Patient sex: F
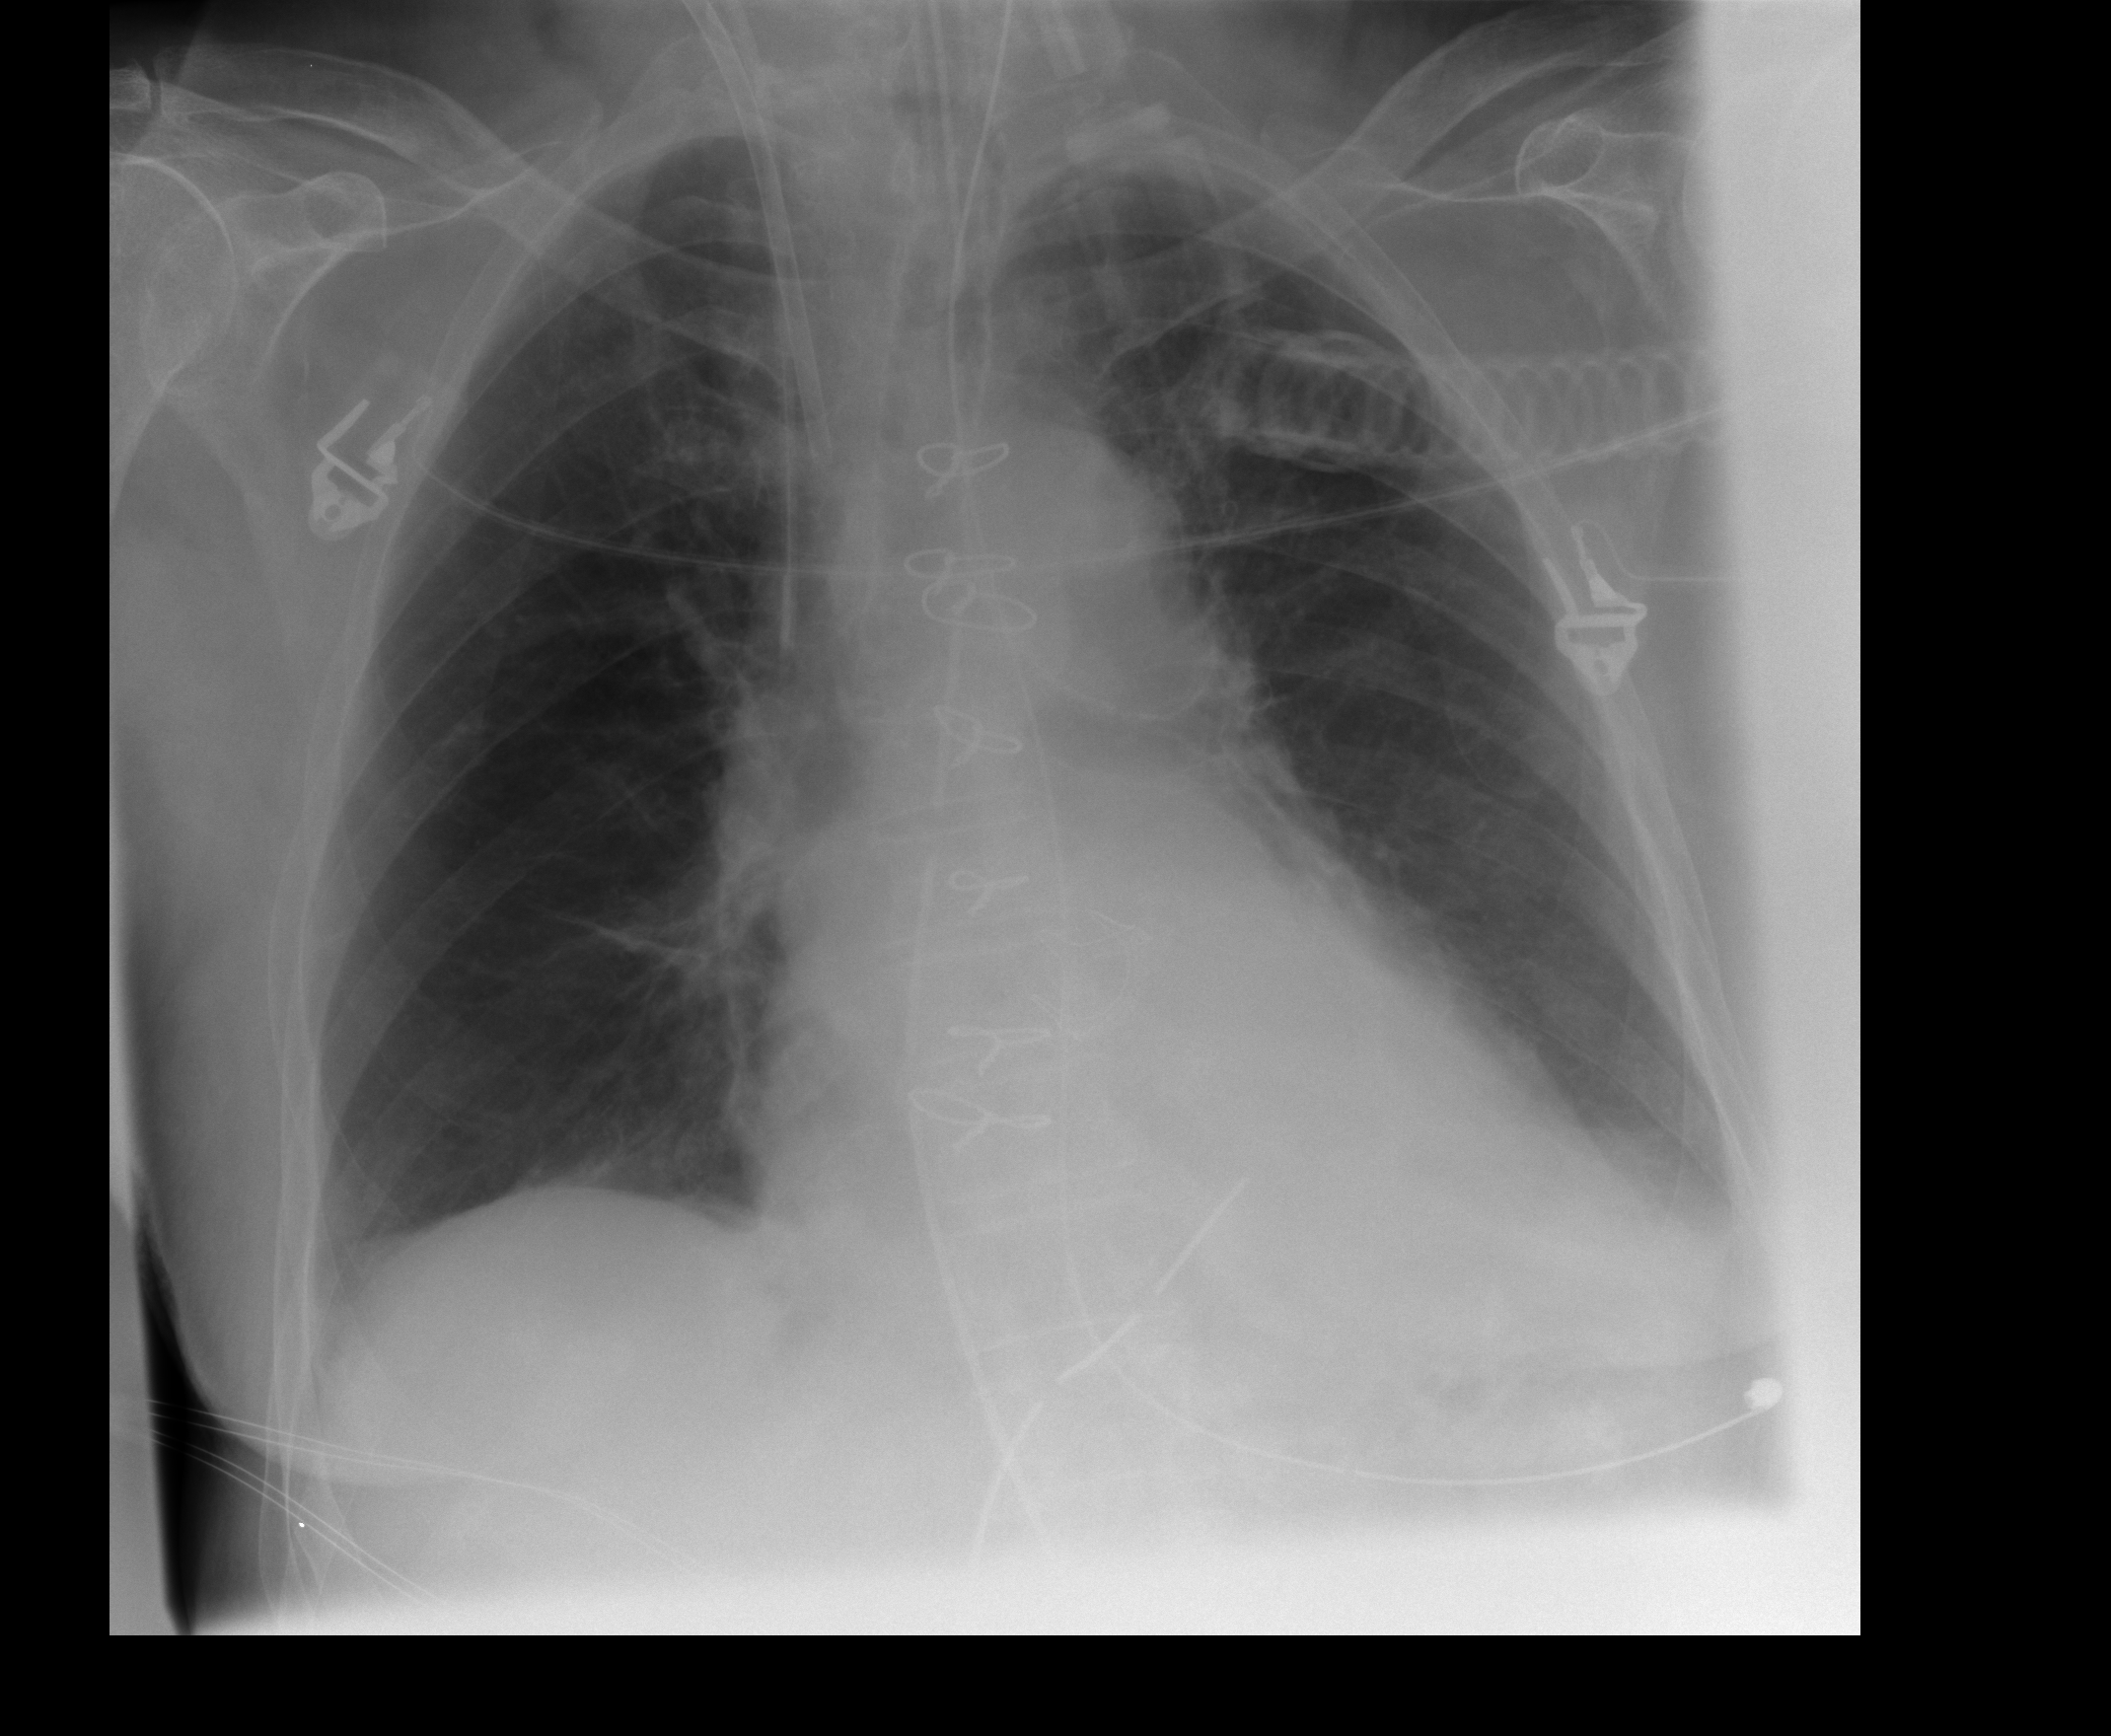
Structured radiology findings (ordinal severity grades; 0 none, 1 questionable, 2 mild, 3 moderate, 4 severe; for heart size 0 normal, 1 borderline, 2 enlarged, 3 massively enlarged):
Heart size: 1
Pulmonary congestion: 0
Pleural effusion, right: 0
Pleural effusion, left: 1
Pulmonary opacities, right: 0
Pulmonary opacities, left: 0
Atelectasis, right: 1
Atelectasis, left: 1